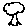
Label: tree